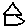
Label: house